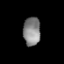
Tissue: prostate
Cell type: B cells
Senescence score: 0.3302
Nuclear area (px): 488
Mean DAPI intensity: 131.498